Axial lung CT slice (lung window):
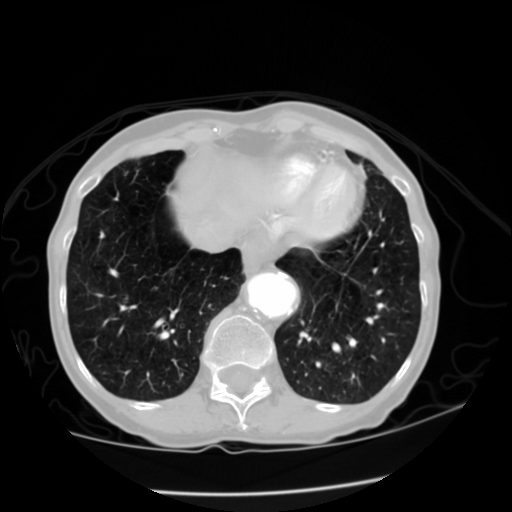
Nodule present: no